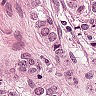
Metastatic tissue present: yes